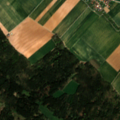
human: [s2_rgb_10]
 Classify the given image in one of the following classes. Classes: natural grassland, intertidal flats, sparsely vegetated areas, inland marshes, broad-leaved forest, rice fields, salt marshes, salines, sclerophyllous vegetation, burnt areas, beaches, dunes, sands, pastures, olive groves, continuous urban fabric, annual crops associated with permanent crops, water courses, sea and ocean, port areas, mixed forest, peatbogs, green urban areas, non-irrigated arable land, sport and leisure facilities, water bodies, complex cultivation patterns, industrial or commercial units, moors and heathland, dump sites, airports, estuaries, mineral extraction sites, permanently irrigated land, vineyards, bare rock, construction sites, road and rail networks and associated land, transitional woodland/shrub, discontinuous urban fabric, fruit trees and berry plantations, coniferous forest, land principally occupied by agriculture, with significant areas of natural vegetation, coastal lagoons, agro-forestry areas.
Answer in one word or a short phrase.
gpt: discontinuous urban fabric, non-irrigated arable land, land principally occupied by agriculture, with significant areas of natural vegetation, coniferous forest